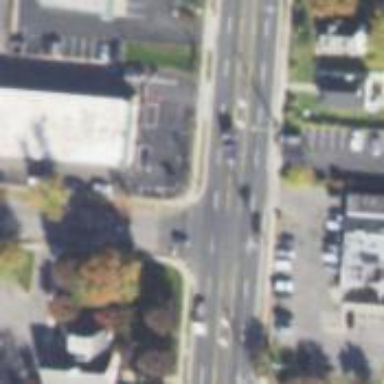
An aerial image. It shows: Unmarked crossing on the road.